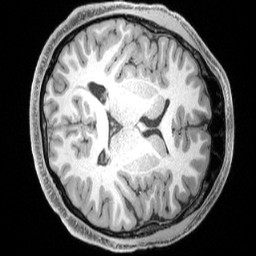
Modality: T1w
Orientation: axial
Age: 30
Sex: male
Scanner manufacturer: siemens
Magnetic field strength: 3 T
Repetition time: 2.4 s
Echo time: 0.00228 s